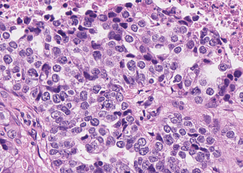
Tumor epithelial tissue: yes
Tumor-associated stroma tissue: yes
Normal tissue: no